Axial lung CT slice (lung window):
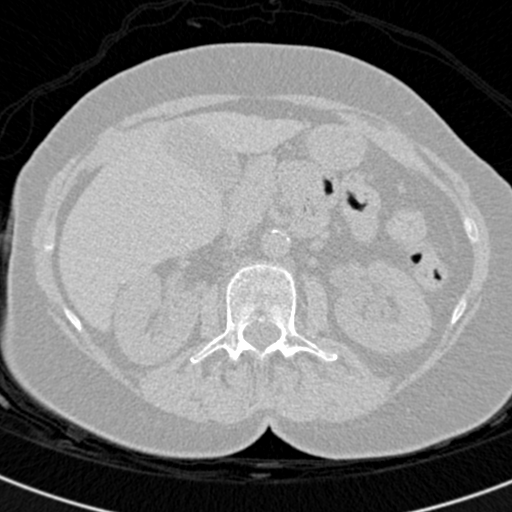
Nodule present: no